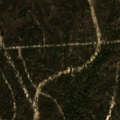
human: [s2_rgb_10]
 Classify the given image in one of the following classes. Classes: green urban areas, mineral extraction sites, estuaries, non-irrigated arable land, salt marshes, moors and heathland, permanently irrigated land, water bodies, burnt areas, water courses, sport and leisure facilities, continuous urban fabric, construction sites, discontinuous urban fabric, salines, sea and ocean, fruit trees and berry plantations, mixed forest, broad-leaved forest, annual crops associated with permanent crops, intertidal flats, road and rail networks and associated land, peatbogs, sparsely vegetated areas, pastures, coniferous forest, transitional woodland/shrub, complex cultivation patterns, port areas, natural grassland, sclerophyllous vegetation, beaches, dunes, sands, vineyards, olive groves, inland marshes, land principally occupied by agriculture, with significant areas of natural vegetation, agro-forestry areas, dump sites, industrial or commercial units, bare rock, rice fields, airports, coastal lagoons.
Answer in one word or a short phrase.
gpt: broad-leaved forest, transitional woodland/shrub